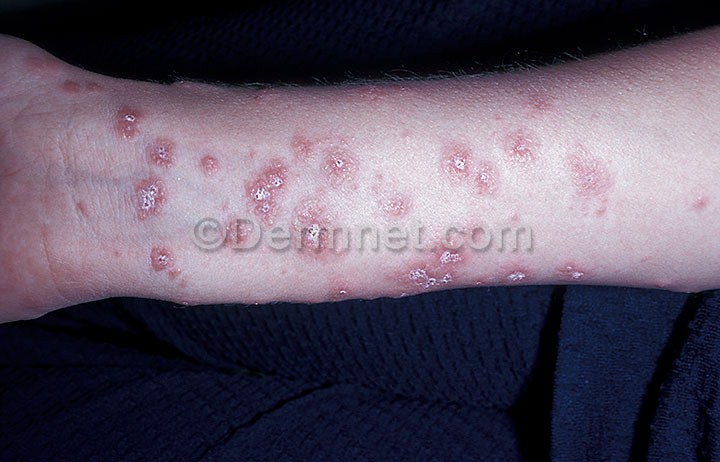
Disease: Bullous Disease Photos